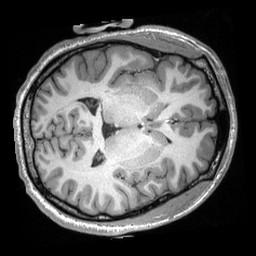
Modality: T1w
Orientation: axial
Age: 22
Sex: female
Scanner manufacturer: siemens
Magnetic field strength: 3 T
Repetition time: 2.3 s
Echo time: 0.00308 s